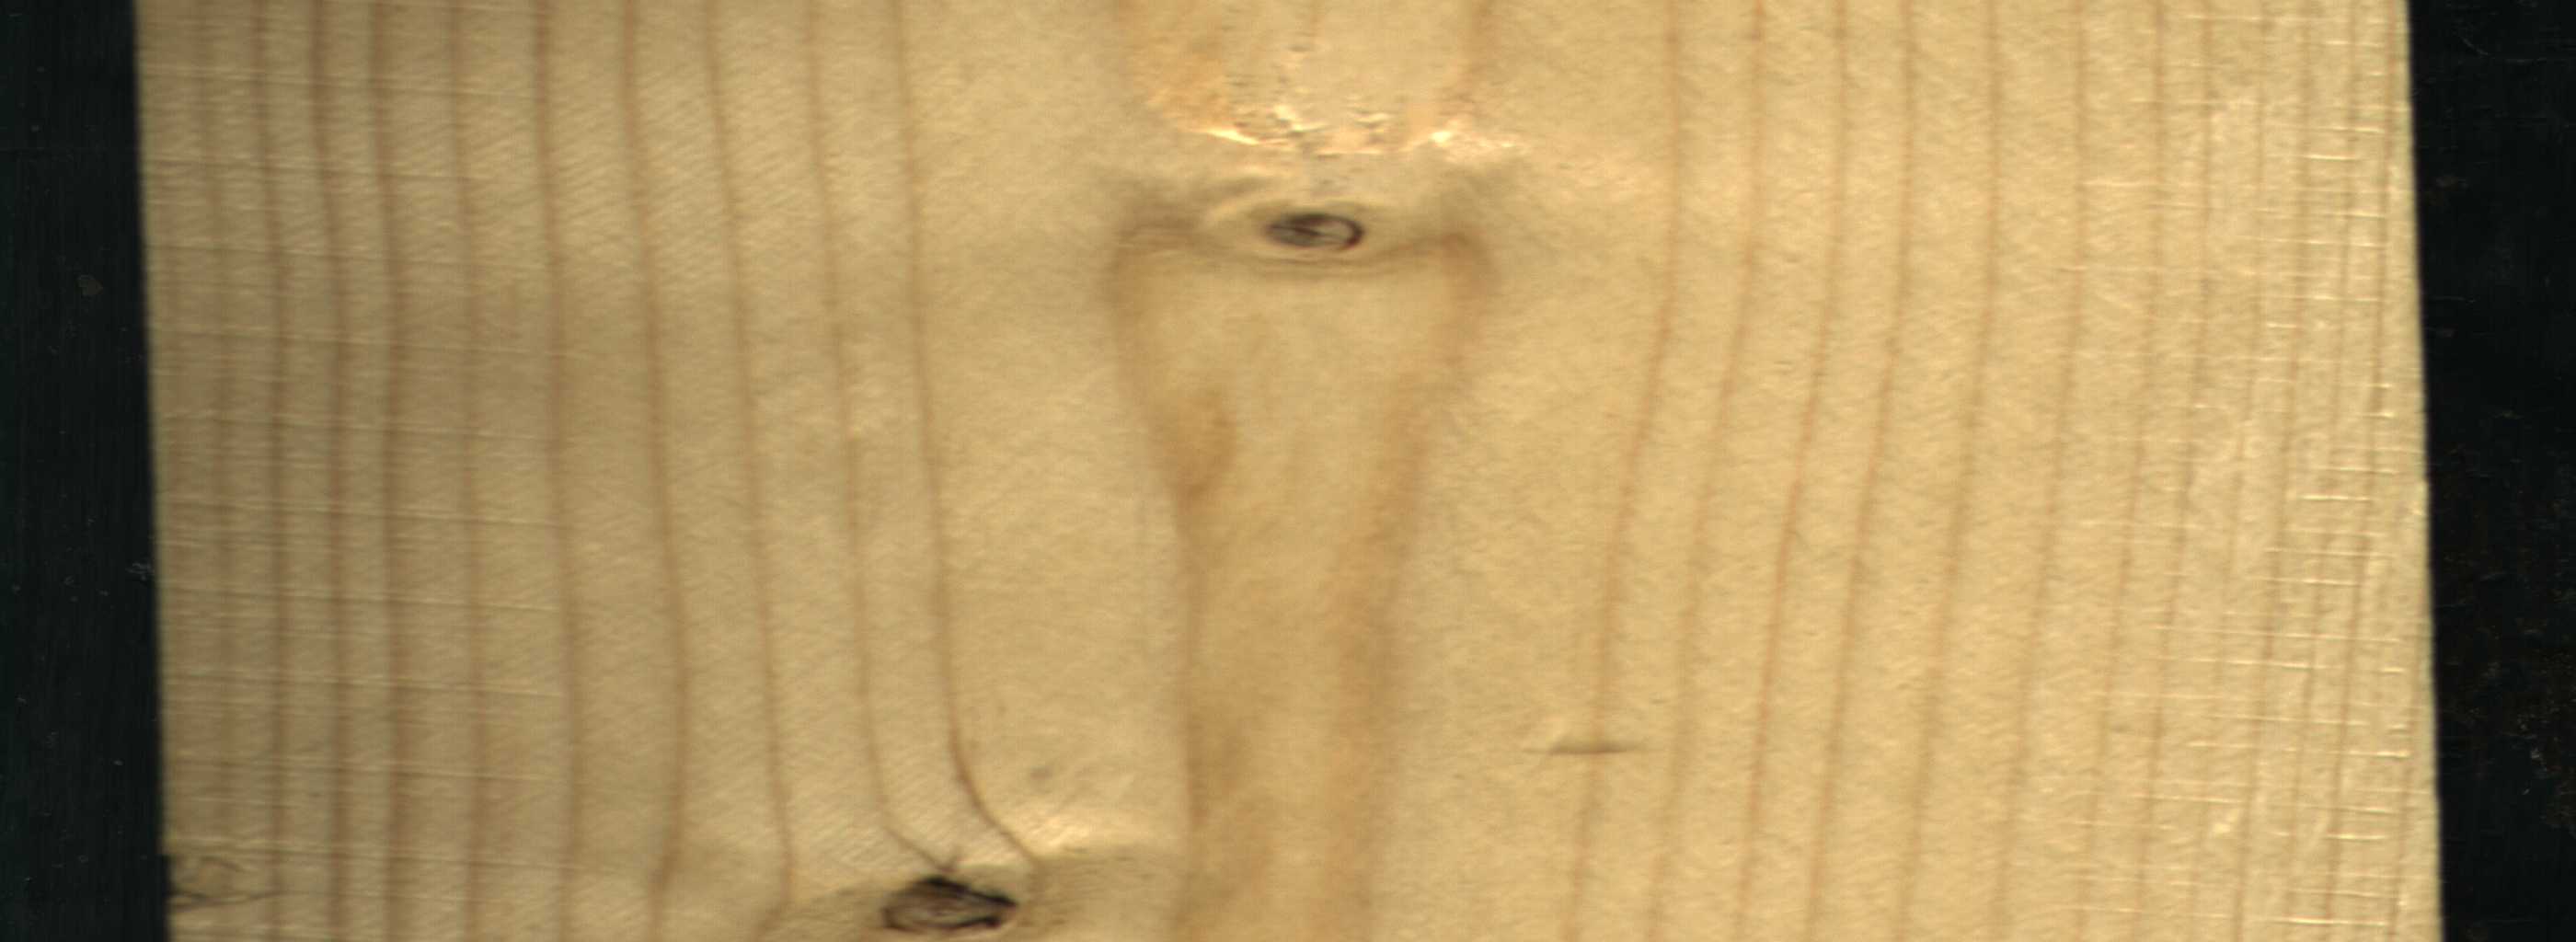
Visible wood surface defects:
Dead_Knot
Live_Knot